Field crop: maize
Growth stage: 2
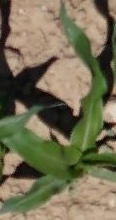
Species: maize